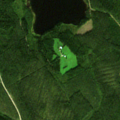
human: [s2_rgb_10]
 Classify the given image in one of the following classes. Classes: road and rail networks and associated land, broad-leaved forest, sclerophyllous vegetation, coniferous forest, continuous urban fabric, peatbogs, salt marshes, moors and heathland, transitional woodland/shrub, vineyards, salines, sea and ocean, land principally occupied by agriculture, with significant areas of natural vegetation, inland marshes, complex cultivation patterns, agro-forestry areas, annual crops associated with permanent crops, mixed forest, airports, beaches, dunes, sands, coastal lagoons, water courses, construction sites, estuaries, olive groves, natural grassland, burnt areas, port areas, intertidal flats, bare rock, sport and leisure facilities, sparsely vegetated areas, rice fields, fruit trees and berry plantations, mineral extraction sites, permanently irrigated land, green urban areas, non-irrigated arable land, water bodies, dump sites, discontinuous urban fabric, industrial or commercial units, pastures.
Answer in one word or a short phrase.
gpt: coniferous forest, transitional woodland/shrub, water bodies